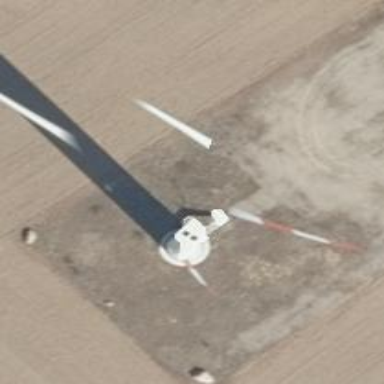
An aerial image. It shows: Wind generator powered by wind turbines of horizontal axis type. It is manufactured by Vestas.